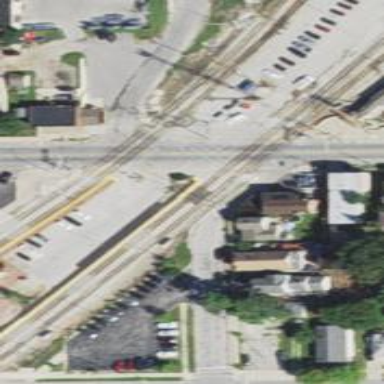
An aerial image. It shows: Railway crossing.